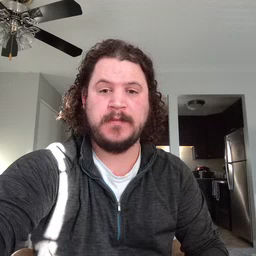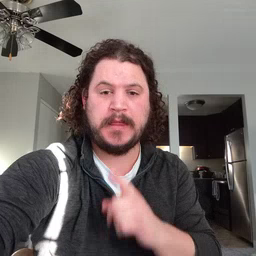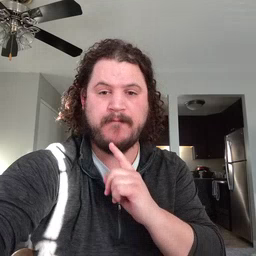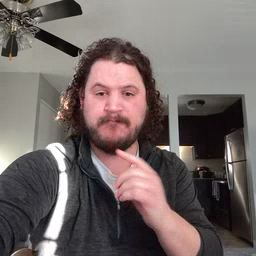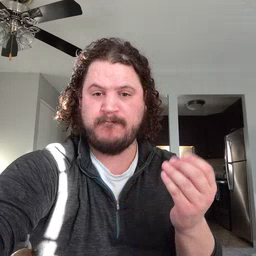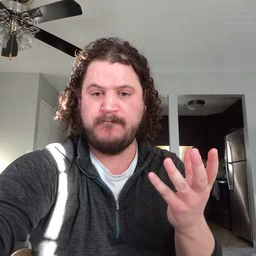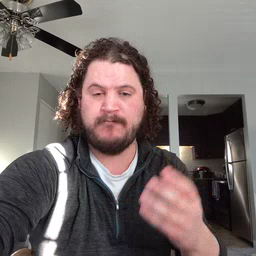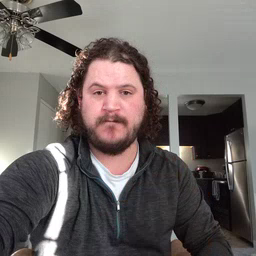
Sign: lamp